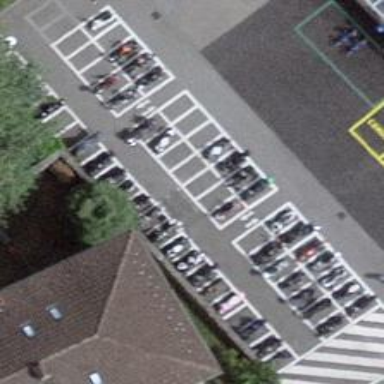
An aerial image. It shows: Surface parking lot designated for motorcycles.